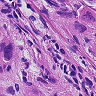
Metastatic tissue present: yes